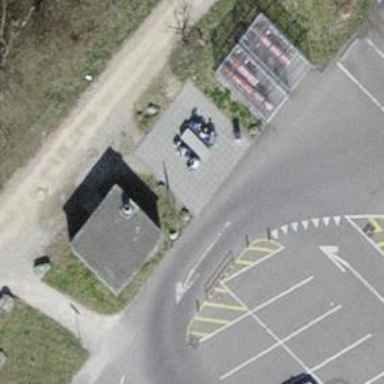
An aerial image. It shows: Picnic table located in leisure land area.